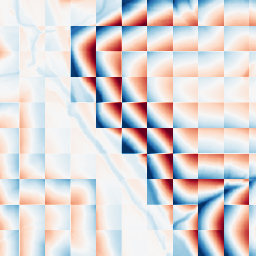
Category: wavelet
Decomposition family: wavelet_dwt
Decomposition parameters: wavelet: haar
level: 5
Upsampling method: area
Upsampling parameters: scale: 2
Upsampling scale: 2